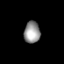
Tissue: prostate
Cell type: T cells
Senescence score: 0.7834
Nuclear area (px): 342
Mean DAPI intensity: 150.357